Question: Before installing the <URL> my CouchDB was working find and I never seeing any 'Internal Server Error'.
In the last 2 hours a trojan attached itself as a process to the CouchDB. Since then I removed it, but it might have jammed some of the CouchDB's settings.
Why can't I run 'myblogdb'? Does this error have something to do with the breaking changes caused by upgrade to 'CouchDB 2.1.1'?
Firstly, 'couchapp push' myblogdb only works on second attempt (first attempt ends in 'Internal Server Error'):
'''
$ couchapp push . http://admin:password@www.example.com:5984/myblogdb
2018-02-09 16:53:09 [CRITICAL] {"error":"error","reason":"internal_server_error"}
Traceback (most recent call last):
File "/opt/bitnami/python/lib/python2.7/site-packages/Couchapp-1.0.2-py2.7.egg/couchapp/dispatch.py", line 45, in dispatch
return _dispatch(args)
File "/opt/bitnami/python/lib/python2.7/site-packages/Couchapp-1.0.2-py2.7.egg/couchapp/dispatch.py", line 92, in _dispatch
return fun(conf, conf.app_dir, *args, **opts)
File "/opt/bitnami/python/lib/python2.7/site-packages/Couchapp-1.0.2-py2.7.egg/couchapp/commands.py", line 72, in push
dbs = conf.get_dbs(dest)
File "/opt/bitnami/python/lib/python2.7/site-packages/Couchapp-1.0.2-py2.7.egg/couchapp/config.py", line 159, in get_dbs
return [Database(dburl, use_proxy=use_proxy) for dburl in dburls]
File "/opt/bitnami/python/lib/python2.7/site-packages/Couchapp-1.0.2-py2.7.egg/couchapp/client.py", line 229, in __init__
self.res.put()
File "/opt/bitnami/python/lib/python2.7/site-packages/restkit-4.2.2-py2.7.egg/restkit/resource.py", line 153, in put
headers=headers, params_dict=params_dict, **params)
File "/opt/bitnami/python/lib/python2.7/site-packages/Couchapp-1.0.2-py2.7.egg/couchapp/client.py", line 144, in request
raise RequestFailed(str(e))
RequestFailed: {"error":"error","reason":"internal_server_error"}
$ couchapp push . http://admin:password@www.example.com:5984/myblogdb
2018-02-09 16:53:29 [INFO] Visit your CouchApp here:
http://www.example.com:5984/myblogdb/_design/sofa/_list/index/recent-posts?descending=true&limit=10
'''
Secondly, running the 'myblogdb' couchapp from the web browser:
<URL>
'couchdb.log':
'''
[info] 2018-02-09T14:58:13.538108Z couchdb@127.0.0.1 <0.1196.0> -------- Opening index for db: shards/<PHONE>-1fffffff/myblogdb.<PHONE> idx: _design
/sofa sig: "0076c771c527a85eec3100fde6e69853"
[info] 2018-02-09T14:58:13.538160Z couchdb@127.0.0.1 <0.1197.0> -------- Opening index for db: shards/20000000-3fffffff/myblogdb.<PHONE> idx: _design
/sofa sig: "0076c771c527a85eec3100fde6e69853"
[info] 2018-02-09T14:58:13.538194Z couchdb@127.0.0.1 <0.1198.0> -------- Opening index for db: shards/40000000-5fffffff/myblogdb.<PHONE> idx: _design
/sofa sig: "0076c771c527a85eec3100fde6e69853"
[info] 2018-02-09T14:58:13.538241Z couchdb@127.0.0.1 <0.1199.0> -------- Opening index for db: shards/60000000-7fffffff/myblogdb.<PHONE> idx: _design
/sofa sig: "0076c771c527a85eec3100fde6e69853"
[info] 2018-02-09T14:58:13.538294Z couchdb@127.0.0.1 <0.1200.0> -------- Opening index for db: shards/80000000-9fffffff/myblogdb.<PHONE> idx: _design
/sofa sig: "0076c771c527a85eec3100fde6e69853"
[info] 2018-02-09T14:58:13.538347Z couchdb@127.0.0.1 <0.1201.0> -------- Opening index for db: shards/a0000000-bfffffff/myblogdb.<PHONE> idx: _design
/sofa sig: "0076c771c527a85eec3100fde6e69853"
[info] 2018-02-09T14:58:13.538398Z couchdb@127.0.0.1 <0.1202.0> -------- Opening index for db: shards/c0000000-dfffffff/myblogdb.<PHONE> idx: _design
/sofa sig: "0076c771c527a85eec3100fde6e69853"
[info] 2018-02-09T14:58:13.538516Z couchdb@127.0.0.1 <0.1204.0> -------- Opening index for db: shards/e0000000-ffffffff/myblogdb.<PHONE> idx: _design
/sofa sig: "0076c771c527a85eec3100fde6e69853"
[notice] 2018-02-09T14:58:13.553289Z couchdb@127.0.0.1 <0.1144.0> 4852bad0c5 www.example.com:5984 24.134.87.25 undefined GET /myblogdb/_design/sofa/
_list/index/recent-posts?descending=true&limit=10 200 ok 83
[notice] 2018-02-09T14:58:13.633626Z couchdb@127.0.0.1 <0.1144.0> c80a6bd94f www.example.com:5984 24.134.87.25 undefined GET /myblogdb/_design/sofa/
style/screen.css 304 ok 2
[notice] 2018-02-09T14:58:13.680109Z couchdb@127.0.0.1 <0.1145.0> 3c55f8327b www.example.com:5984 24.134.87.25 undefined GET /_utils/script/json2.js
404 ok 4
[notice] 2018-02-09T14:58:13.680338Z couchdb@127.0.0.1 <0.1146.0> 40f287a33e www.example.com:5984 24.134.87.25 undefined GET /_utils/script/jquery.j
s 404 ok 3
[notice] 2018-02-09T14:58:13.688782Z couchdb@127.0.0.1 <0.1144.0> f5f10f59e3 www.example.com:5984 24.134.87.25 undefined GET /myblogdb/_design/sofa/
vendor/couchapp/jquery.couch.app.util.js 304 ok 2
[notice] 2018-02-09T14:58:13.693473Z couchdb@127.0.0.1 <0.1147.0> 75b14f5d9c www.example.com:5984 24.134.87.25 undefined GET /_utils/script/jquery.c
ouch.js 404 ok 0
[notice] 2018-02-09T14:58:13.708853Z couchdb@127.0.0.1 <0.1148.0> 38ec74b4cc www.example.com:5984 24.134.87.25 undefined GET /_utils/script/sha1.js
404 ok 0
[notice] 2018-02-09T14:58:13.721734Z couchdb@127.0.0.1 <0.1149.0> 2171a940fb www.example.com:5984 24.134.87.25 undefined GET /myblogdb/_design/sofa/
vendor/couchapp/jquery.couch.app.js 304 ok 2
[notice] 2018-02-09T14:58:13.727197Z couchdb@127.0.0.1 <0.1144.0> 43ab936b5a www.example.com:5984 24.134.87.25 undefined GET /myblogdb/_design/sofa/
vendor/couchapp/jquery.mustache.js 304 ok 2
[notice] 2018-02-09T14:58:13.738777Z couchdb@127.0.0.1 <0.1145.0> 74a548f8bf www.example.com:5984 24.134.87.25 undefined GET /myblogdb/_design/sofa/
vendor/couchapp/jquery.evently.js 304 ok 2
[notice] 2018-02-09T14:58:13.745487Z couchdb@127.0.0.1 <0.1146.0> b9bc18f69a www.example.com:5984 24.134.87.25 undefined GET /myblogdb/_design/sofa/
script/app.js 304 ok 2
[notice] 2018-02-09T14:58:13.750103Z couchdb@127.0.0.1 <0.1147.0> 79cd8480f0 www.example.com:5984 24.134.87.25 undefined GET /myblogdb/_design/sofa/
script/md5.js 304 ok 2
'''
Thirdly, I also receive 'Internal Server Error' in Fauxton UI when creating/deleting any databases, but the request still gets executed:

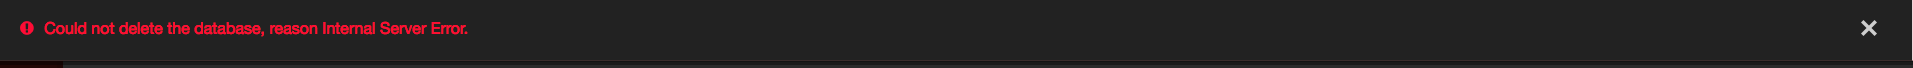
Answer: It seems you are facing an issue in database creation/deletion due to a lack of cluster quorum: <URL>.
Probably your migration from 2.0 to 2.1.1 has some effect in the membership of your node and now you have to nodes registered one for couchdb@localhost and another one for couchdb@127.0.0.1
Couchdb is considering your instalation as a two-node cluster and you are facing the lack of quorum issues.
You can check it by using this URL <URL>
It is possible to remove the wrong node in your config by follwing <URL> instructions.